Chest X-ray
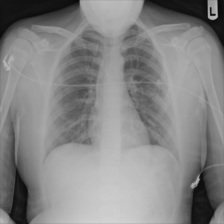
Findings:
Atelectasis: negative
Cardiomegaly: negative
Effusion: negative
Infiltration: negative
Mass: negative
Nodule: negative
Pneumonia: negative
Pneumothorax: negative
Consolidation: negative
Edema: negative
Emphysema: negative
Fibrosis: negative
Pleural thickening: negative
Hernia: negative